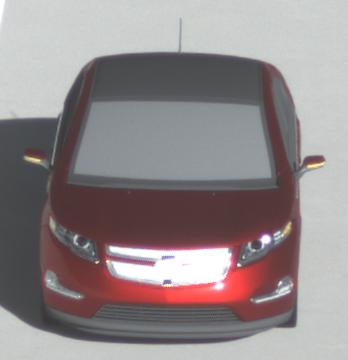
Make: Chevrolet
Model: Volt
Detailed model: Volt
Model produced from: 2011/11
Model produced until: 2014/08
Doors: 5
Color: red
Road condition: dry road
Daytime: morning or afternoon
Contrast: high contrast